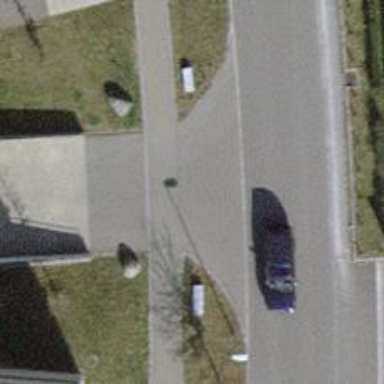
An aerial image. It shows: Asphalt sidewalk.